五年级 · 立体几何学
如图是长方体的一个顶点出发的 3 条棱, 这个长方体的棱长总和是 (

)分米，体积是

( )立方分米。

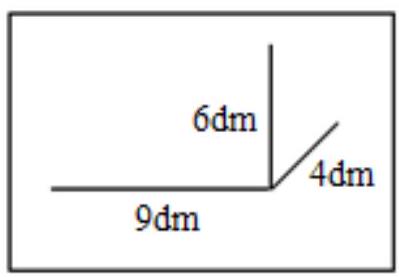
答案: 解$76 \quad 216$

【分析】长方体的棱长之和 $=($ 长 + 宽十高 $) \times 4$, 长方体的体积 $=$ 长 $\times$ 宽 $\times$ 高, 把图中数据代入公式计算即可。

【详解】棱长总和: $(9+6+4) \times 4$

$=19 \times 4$

$=76$ (分米)

体积: $9 \times 6 \times 4$

$=54 \times 4$

$=216$ （立方分米）

【点睛】熟记长方体的棱长之和与体积计算公式是解答题目的关键。